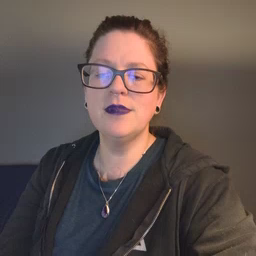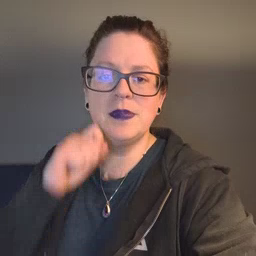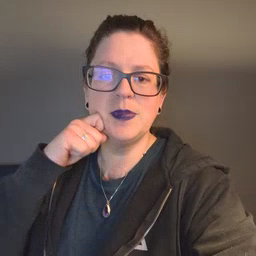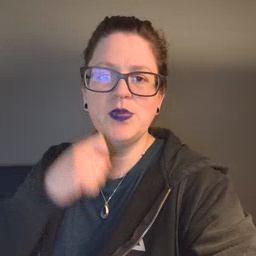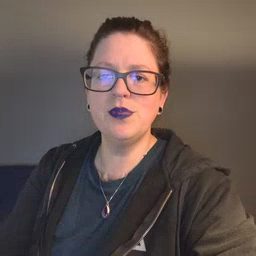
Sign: apple